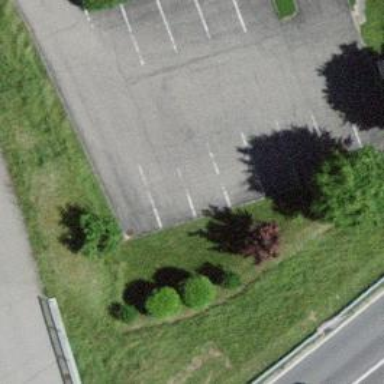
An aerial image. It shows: Street-side parking area.